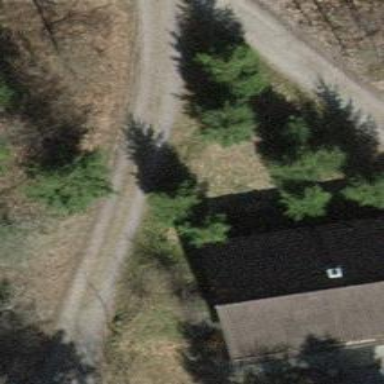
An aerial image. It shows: Compacted grade2 track used for forestry vehicles.